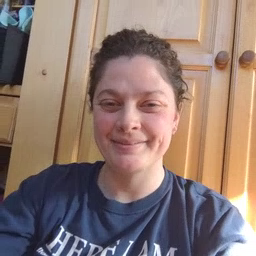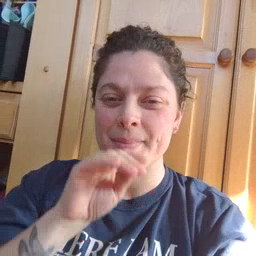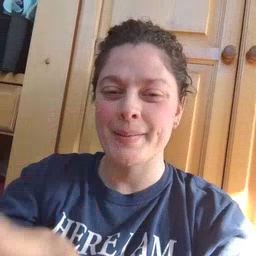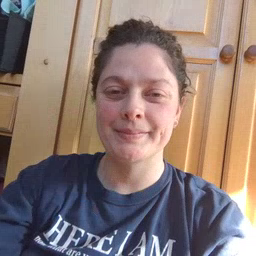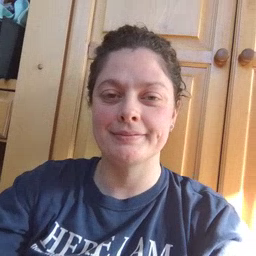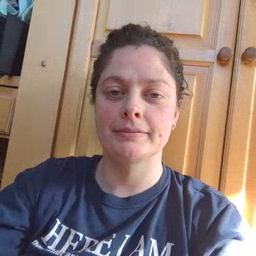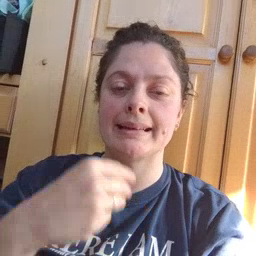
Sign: blow